Field crop: maize
Growth stage: 2
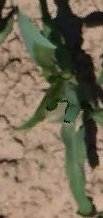
Species: maize